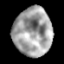
Tissue: lung
Cell type: Epithelial cells
Senescence score: 0.2314
Nuclear area (px): 1813
Mean DAPI intensity: 160.097